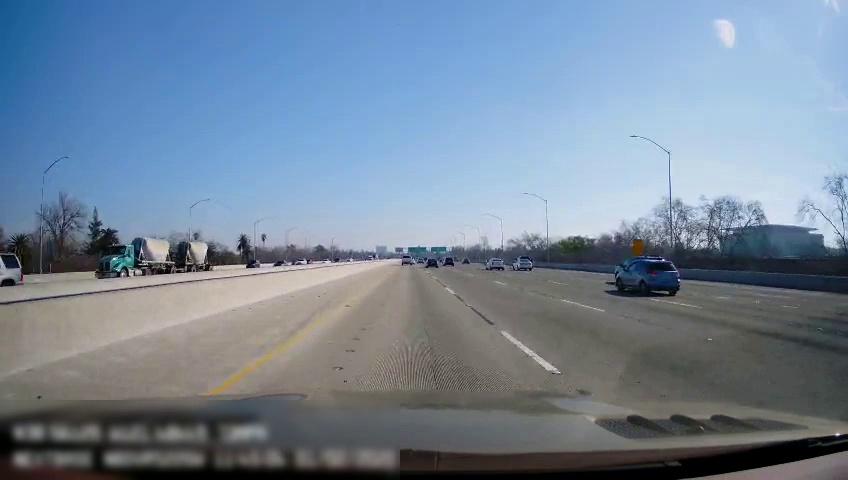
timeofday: Day
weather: Sunny
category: Vehicles | Truck
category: Vehicles | SUV
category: Vehicles | Car
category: Vehicles | Car
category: Vehicles | SUV
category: Drivable Space
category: Vehicles | Truck
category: Vehicles | Truck
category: Vehicles | SUV
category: Vehicles | Car
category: Vehicles | Car
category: Vehicles | Car
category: Vehicles | SUV
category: Vehicles | Car
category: Lanes | Current Lane
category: Lanes | Current Lane
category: Lanes | Alternate Lane
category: Lanes | Alternate Lane
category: Lanes | Alternate Lane
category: Lanes | Alternate Lane
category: Lanes | Alternate Lane
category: Traffic | Signs
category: Traffic | Signs
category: Traffic | Signs